Lunar surface albedo tile
Center latitude: 18.757
Center longitude: -39.096
Resolution (meters per pixel, mean): 136.28
Tile area (km^2): 18726.53
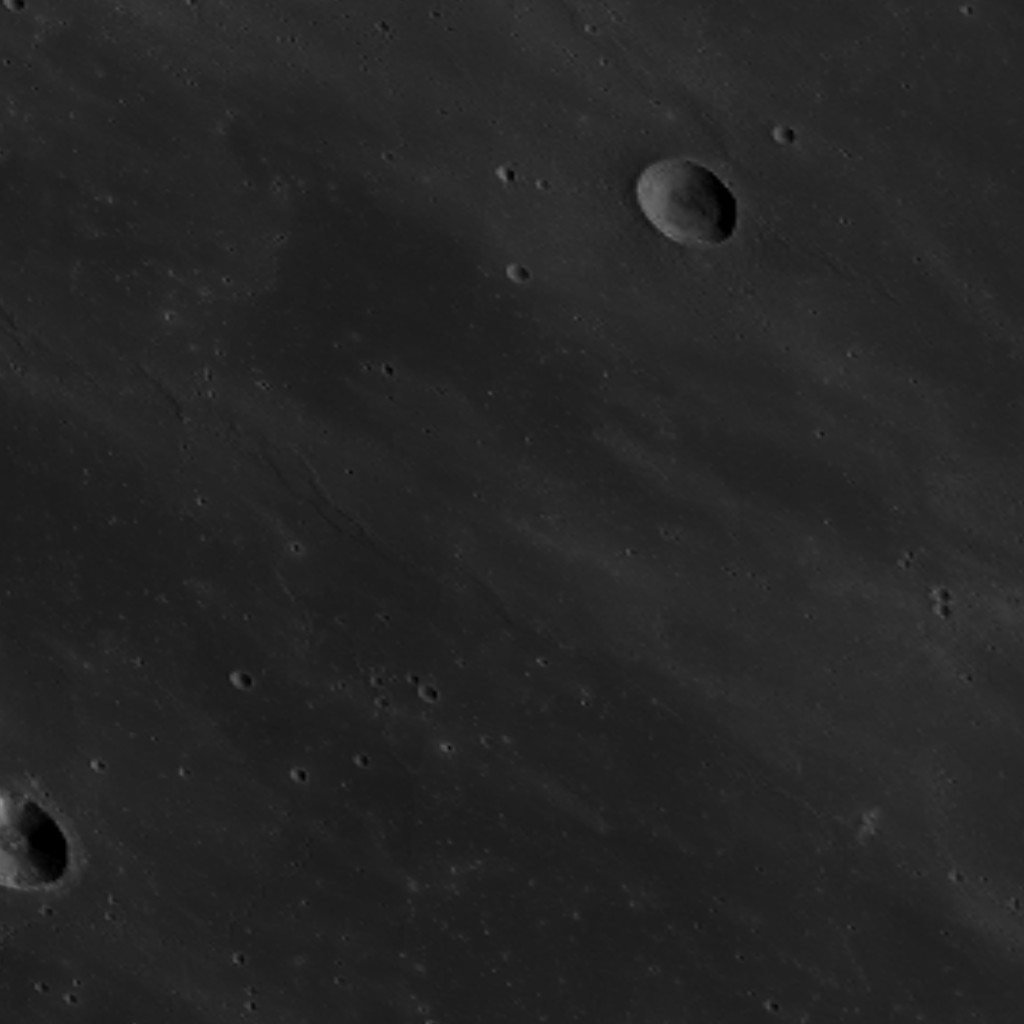